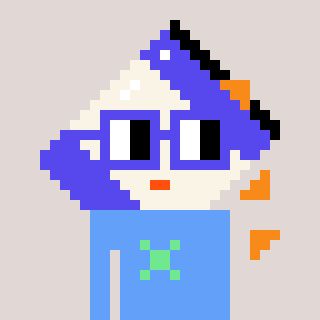
a pixel art character with square blue glasses, a chips-shaped head and a blue-colored body on a warm background